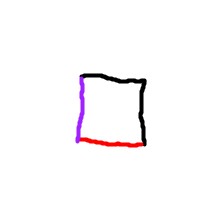
Shape: square